Field crop: maize
Growth stage: 2
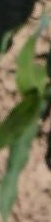
Species: maize